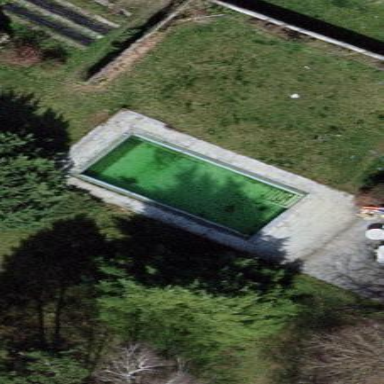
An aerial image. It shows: Swimming pool located in leisure land.